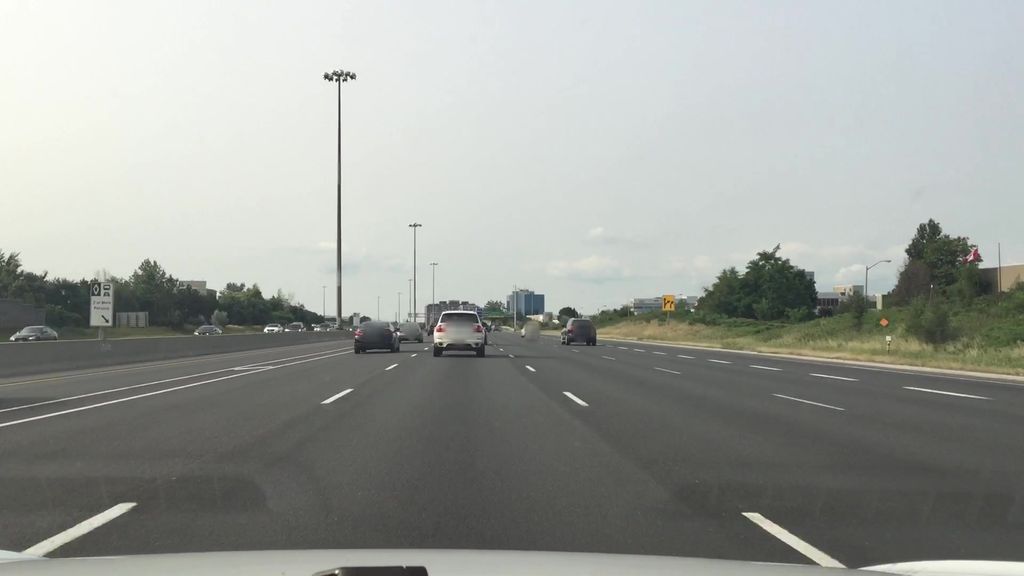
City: toronto